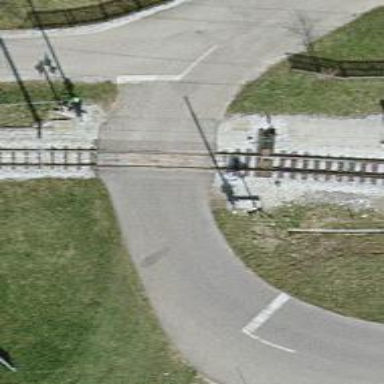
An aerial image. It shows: Full barrier level crossing on railway.